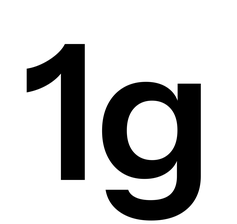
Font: InstrumentSans_SemiBold